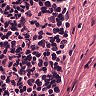
Metastatic tissue present: no